Question: I'm doing a school project for university. And i'd like to format the images which I already have in my css file, and when I declare with a div putting a echo behind it it doesn't work, what I'm doing wrong?

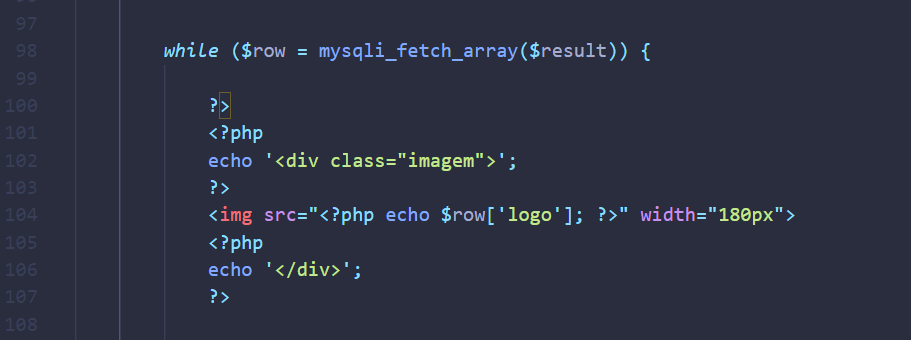
Answer: The way (in my opinion) to prevent "spaghetti" style is to differentiate php and html like:
'''
<?php
while($row = mysqli_fetch_array($result){
?>
<div class='imagem'>
<img src="<?php echo $row['logo'];?>" width="180px">
</div>
<?php
}
'''
Side note: Next time if your question have a code use the tools '<>' (html/js) or '{}' (php and others lang)